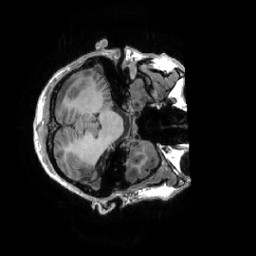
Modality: T1w
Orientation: axial
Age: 31
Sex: male
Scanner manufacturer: ge
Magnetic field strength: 3 T
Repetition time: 0.0073 s
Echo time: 0.003 s